Question: How many consonants are there in the name of the app?
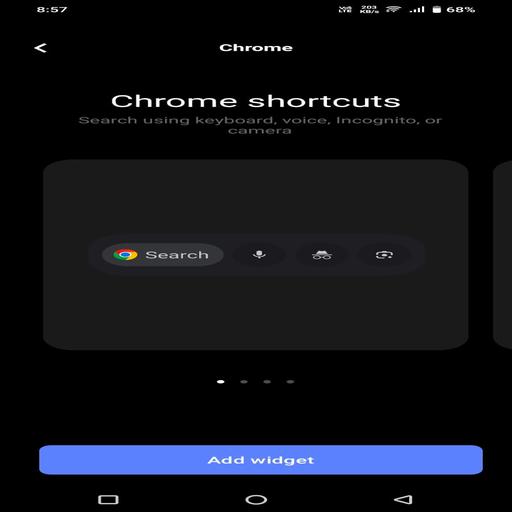
Answer: Four